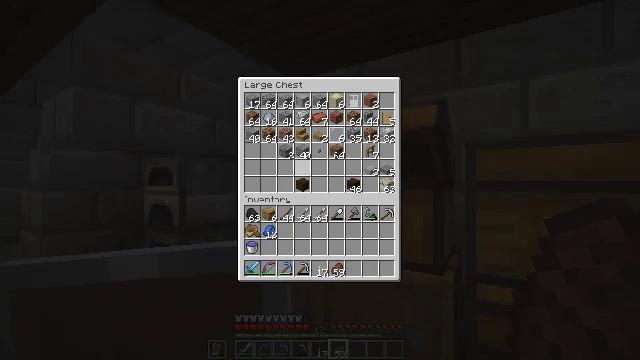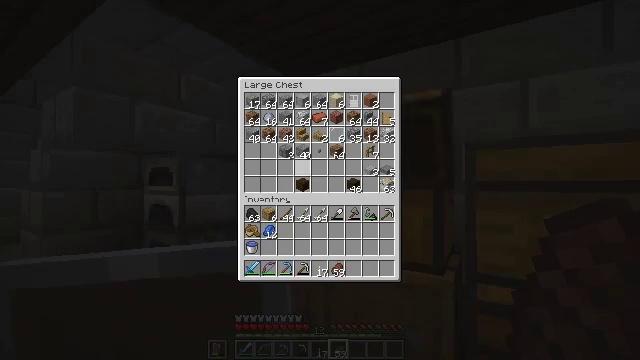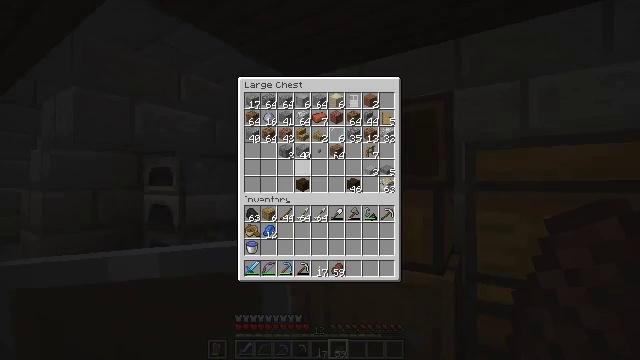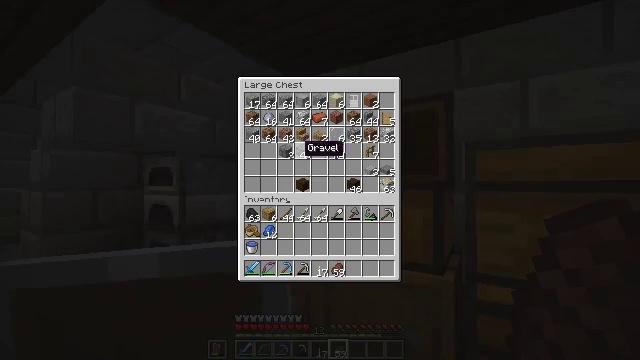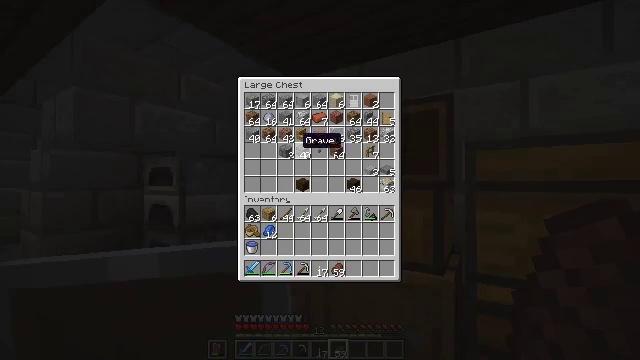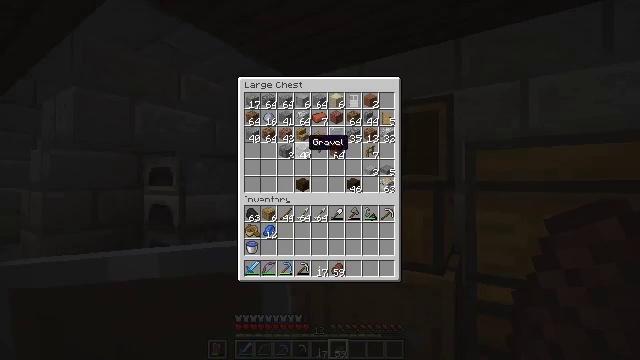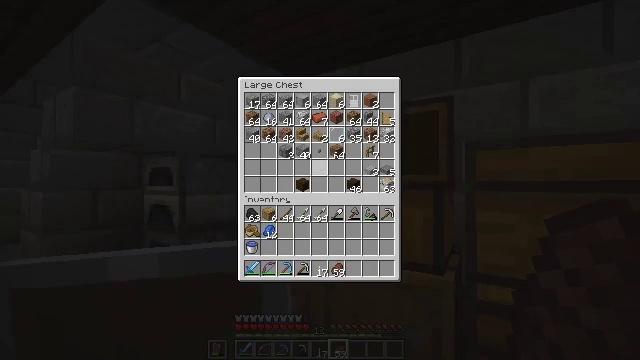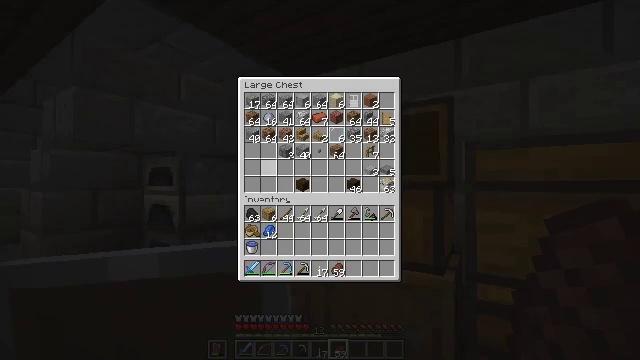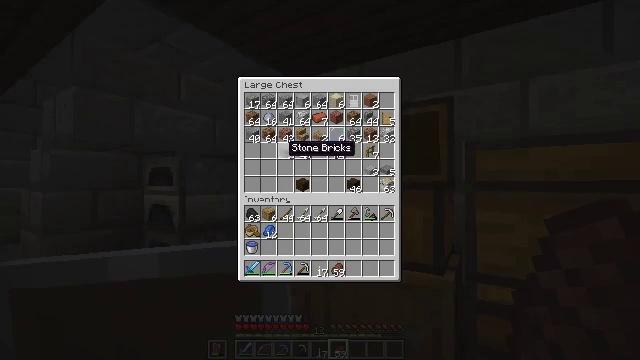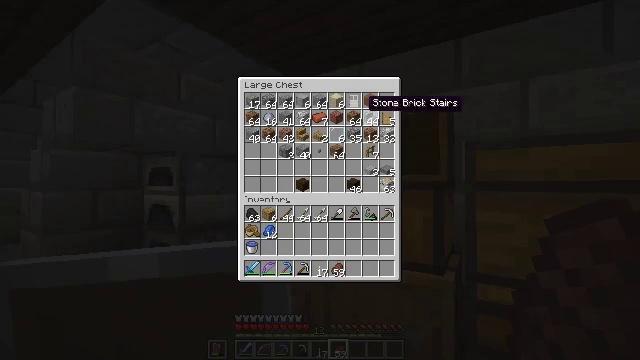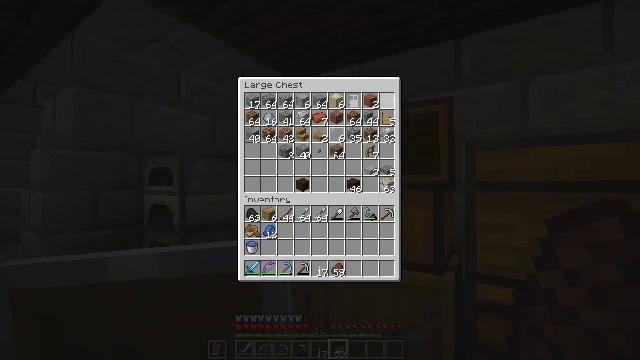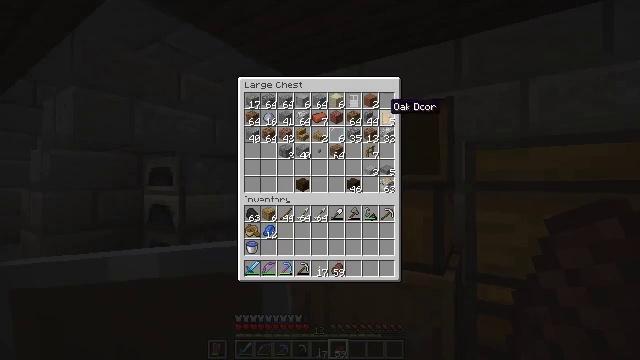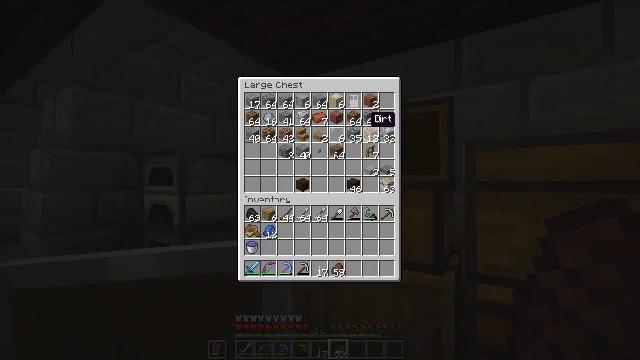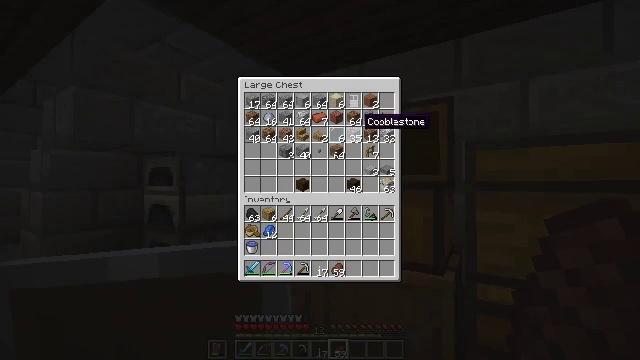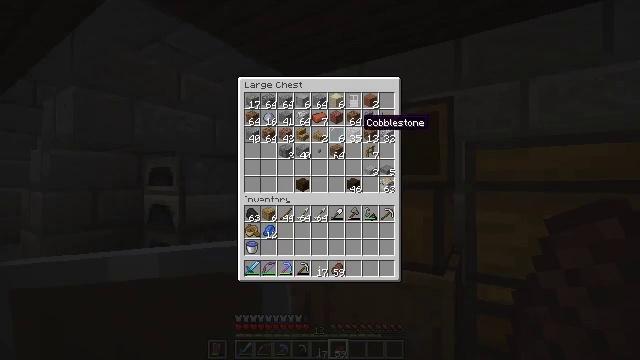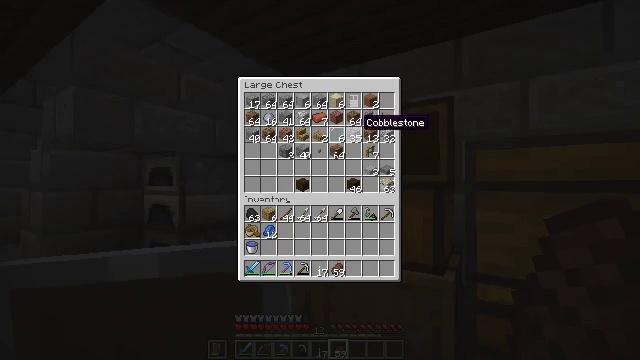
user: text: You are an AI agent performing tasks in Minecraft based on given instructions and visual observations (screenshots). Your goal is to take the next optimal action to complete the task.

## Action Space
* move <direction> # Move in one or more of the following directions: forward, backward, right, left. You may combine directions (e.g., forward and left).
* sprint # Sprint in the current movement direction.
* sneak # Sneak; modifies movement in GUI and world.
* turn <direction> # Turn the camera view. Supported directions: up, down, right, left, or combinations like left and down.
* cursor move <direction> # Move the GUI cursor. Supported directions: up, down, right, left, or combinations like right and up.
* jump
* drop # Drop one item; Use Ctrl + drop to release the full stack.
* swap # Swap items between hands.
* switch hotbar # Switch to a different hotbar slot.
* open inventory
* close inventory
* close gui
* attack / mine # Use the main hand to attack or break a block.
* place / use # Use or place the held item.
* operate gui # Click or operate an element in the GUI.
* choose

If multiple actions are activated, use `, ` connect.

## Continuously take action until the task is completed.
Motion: motion action
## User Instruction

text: Craft multiple cobblestone wall pieces with cobblestone.
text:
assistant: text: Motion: no_op
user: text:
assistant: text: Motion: no_op
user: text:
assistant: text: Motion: sneak, cursor move left and up
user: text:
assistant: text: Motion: sneak, cursor move up
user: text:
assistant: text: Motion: sneak, cursor move right
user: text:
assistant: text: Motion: sneak, cursor move right and down
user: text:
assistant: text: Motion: sneak, cursor move left
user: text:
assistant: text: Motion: sneak, cursor move up
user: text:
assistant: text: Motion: sneak, cursor move right and up
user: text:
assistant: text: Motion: cursor move right and up
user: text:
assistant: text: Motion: cursor move down
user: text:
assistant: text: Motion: sneak, cursor move left and down
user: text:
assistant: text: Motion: sneak, cursor move left
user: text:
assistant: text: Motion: sneak
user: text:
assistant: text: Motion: sneak
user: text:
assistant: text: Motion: sneak
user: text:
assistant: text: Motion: sneak
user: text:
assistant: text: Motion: sneak
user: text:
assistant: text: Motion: sneak, operate gui
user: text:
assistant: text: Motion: sneak, operate gui
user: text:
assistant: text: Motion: sneak
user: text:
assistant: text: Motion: no_op
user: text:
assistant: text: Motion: close gui
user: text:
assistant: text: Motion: turn right and down
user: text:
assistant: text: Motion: turn right and down
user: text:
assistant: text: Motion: turn right and down
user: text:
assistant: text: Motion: turn right and up
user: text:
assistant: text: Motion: move forward and move right, turn right and down
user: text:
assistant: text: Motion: move forward and move right
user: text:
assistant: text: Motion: move forward